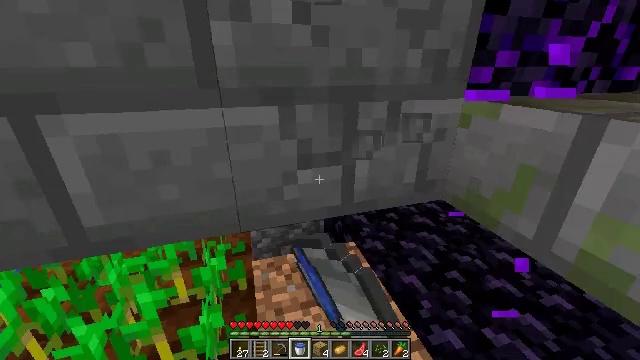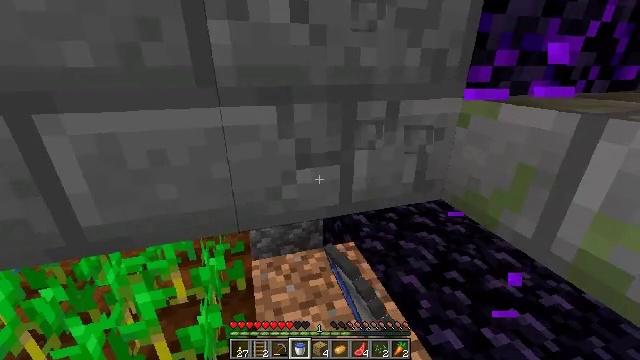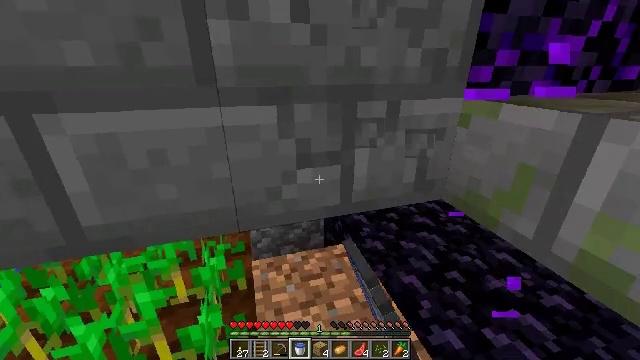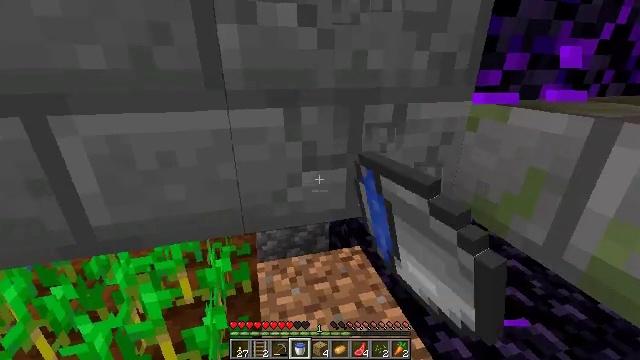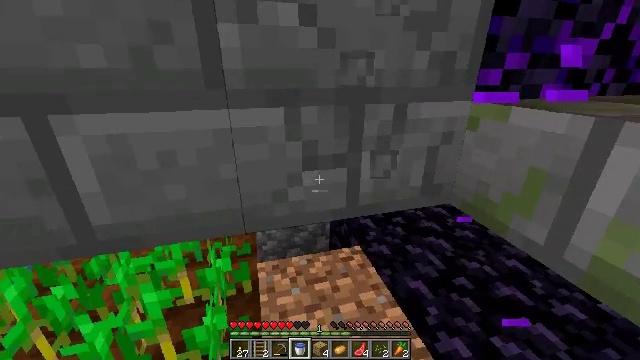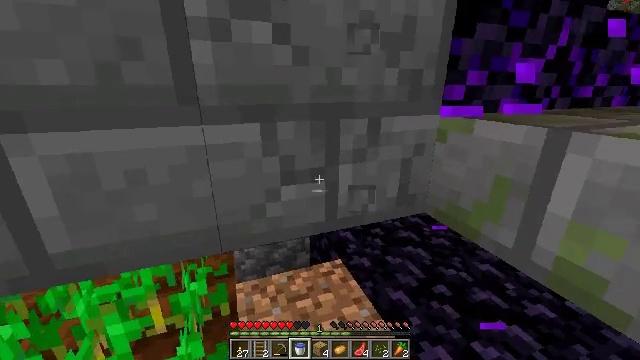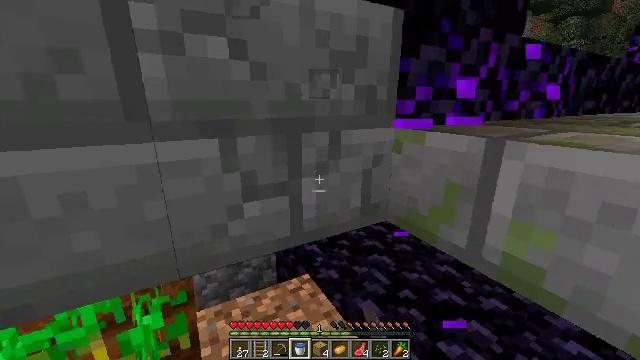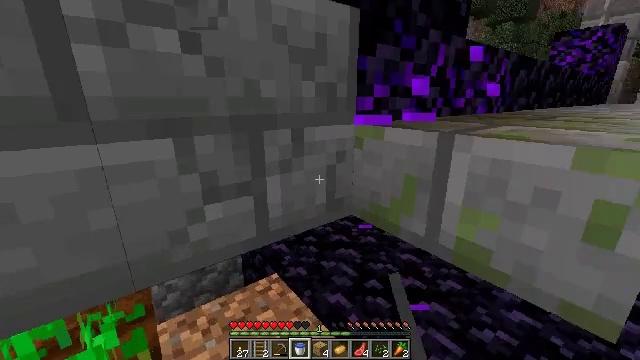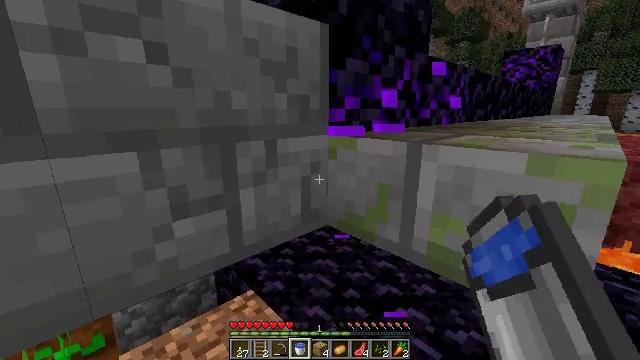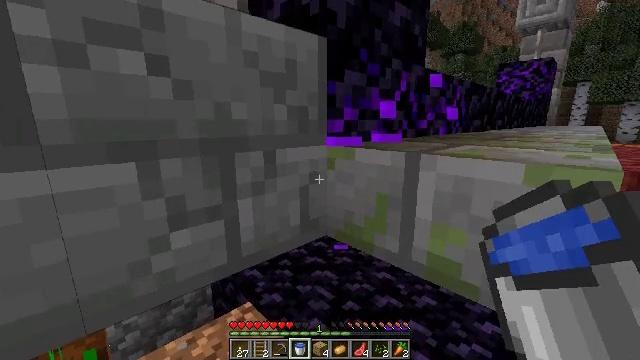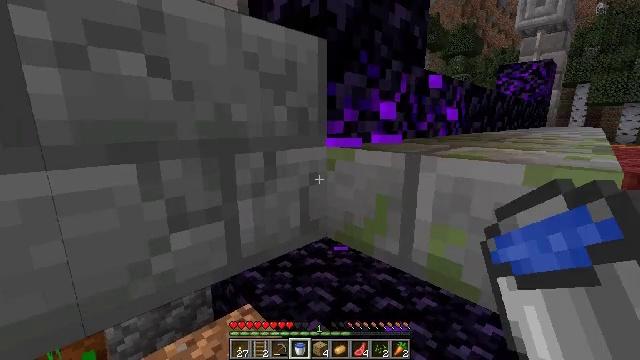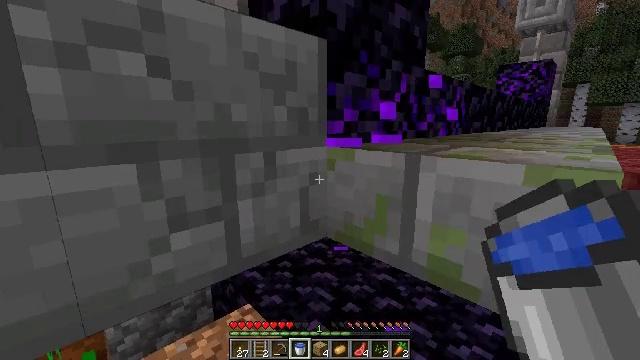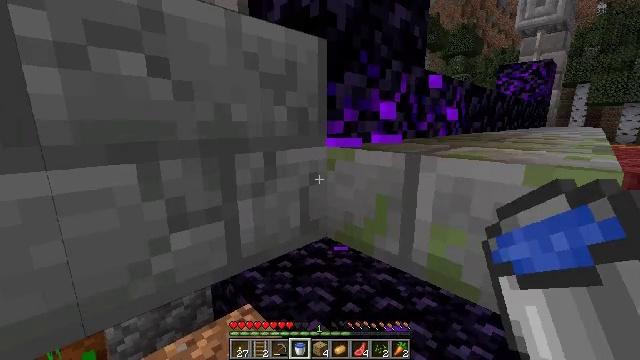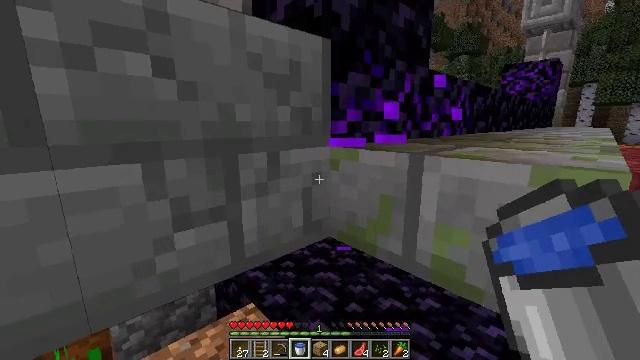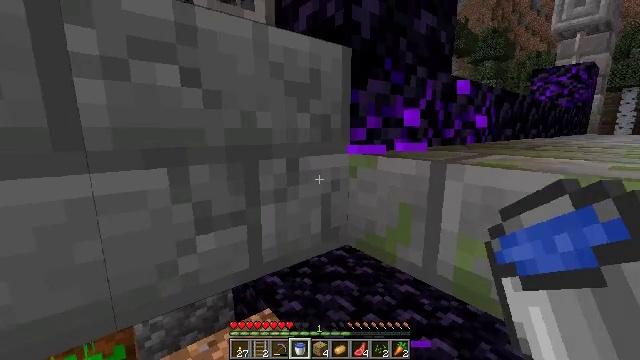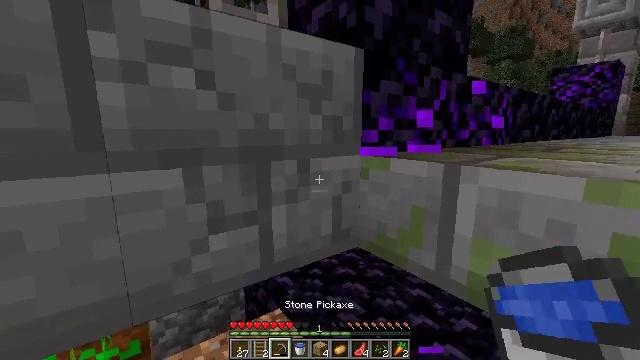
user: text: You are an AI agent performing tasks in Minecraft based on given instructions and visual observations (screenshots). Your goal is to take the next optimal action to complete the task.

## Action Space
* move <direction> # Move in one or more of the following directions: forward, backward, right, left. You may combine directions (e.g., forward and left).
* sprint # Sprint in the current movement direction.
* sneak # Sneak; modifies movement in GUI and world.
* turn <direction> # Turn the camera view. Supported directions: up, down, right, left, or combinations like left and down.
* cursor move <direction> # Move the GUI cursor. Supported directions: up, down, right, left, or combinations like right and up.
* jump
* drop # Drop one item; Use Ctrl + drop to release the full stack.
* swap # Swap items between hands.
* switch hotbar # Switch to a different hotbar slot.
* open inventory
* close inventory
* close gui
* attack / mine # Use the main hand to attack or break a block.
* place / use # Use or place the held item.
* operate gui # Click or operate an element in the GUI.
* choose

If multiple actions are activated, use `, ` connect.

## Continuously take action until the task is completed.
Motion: motion action
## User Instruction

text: Gather the cracked stone bricks from a structure.
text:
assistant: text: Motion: attack / mine
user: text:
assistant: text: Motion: attack / mine
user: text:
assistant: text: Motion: turn left
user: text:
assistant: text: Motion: no_op
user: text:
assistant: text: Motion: turn right and up
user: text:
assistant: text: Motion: turn right and up
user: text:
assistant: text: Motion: turn right
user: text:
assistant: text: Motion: turn right and up
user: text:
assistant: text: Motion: turn up
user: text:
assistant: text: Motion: no_op
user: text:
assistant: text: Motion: no_op
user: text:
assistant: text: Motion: no_op
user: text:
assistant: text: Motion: no_op
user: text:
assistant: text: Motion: turn left and up
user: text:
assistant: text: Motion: turn left
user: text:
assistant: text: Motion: turn left
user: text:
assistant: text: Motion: turn left
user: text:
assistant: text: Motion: no_op
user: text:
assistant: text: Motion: no_op
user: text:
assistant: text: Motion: no_op
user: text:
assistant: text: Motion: attack / mine
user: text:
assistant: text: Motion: attack / mine
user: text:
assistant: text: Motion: attack / mine
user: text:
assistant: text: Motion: attack / mine
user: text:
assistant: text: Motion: attack / mine
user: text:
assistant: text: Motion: attack / mine
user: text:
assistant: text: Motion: attack / mine
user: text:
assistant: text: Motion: turn up, attack / mine
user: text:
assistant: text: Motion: turn left and up, attack / mine
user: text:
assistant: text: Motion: attack / mine